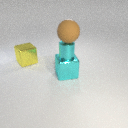
large cyan metal cube below small cyan metal cylinder